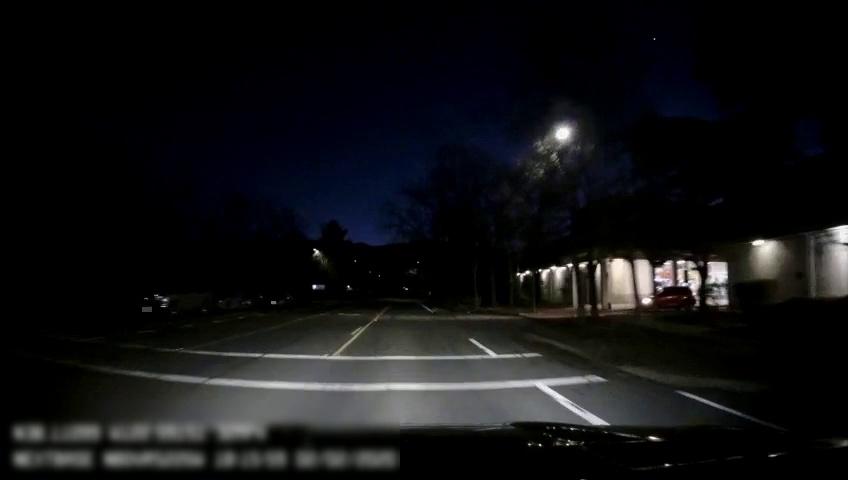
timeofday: Night
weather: Other
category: Drivable Space
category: Vehicles | Car
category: Vehicles | Car
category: Vehicles | Truck
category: Vehicles | Car
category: Lanes | Alternate Lane
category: Lanes | Alternate Lane
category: Lanes | Current Lane
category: Lanes | Current Lane